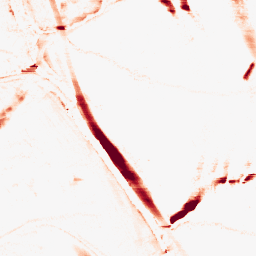
Category: morphological
Decomposition family: morphological_rect
Decomposition parameters: operation: opening
width: 20
height: 5
Upsampling method: sinc_blackman
Upsampling parameters: scale: 4
kernel_size: 16
Upsampling scale: 4